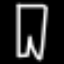
Label: pants